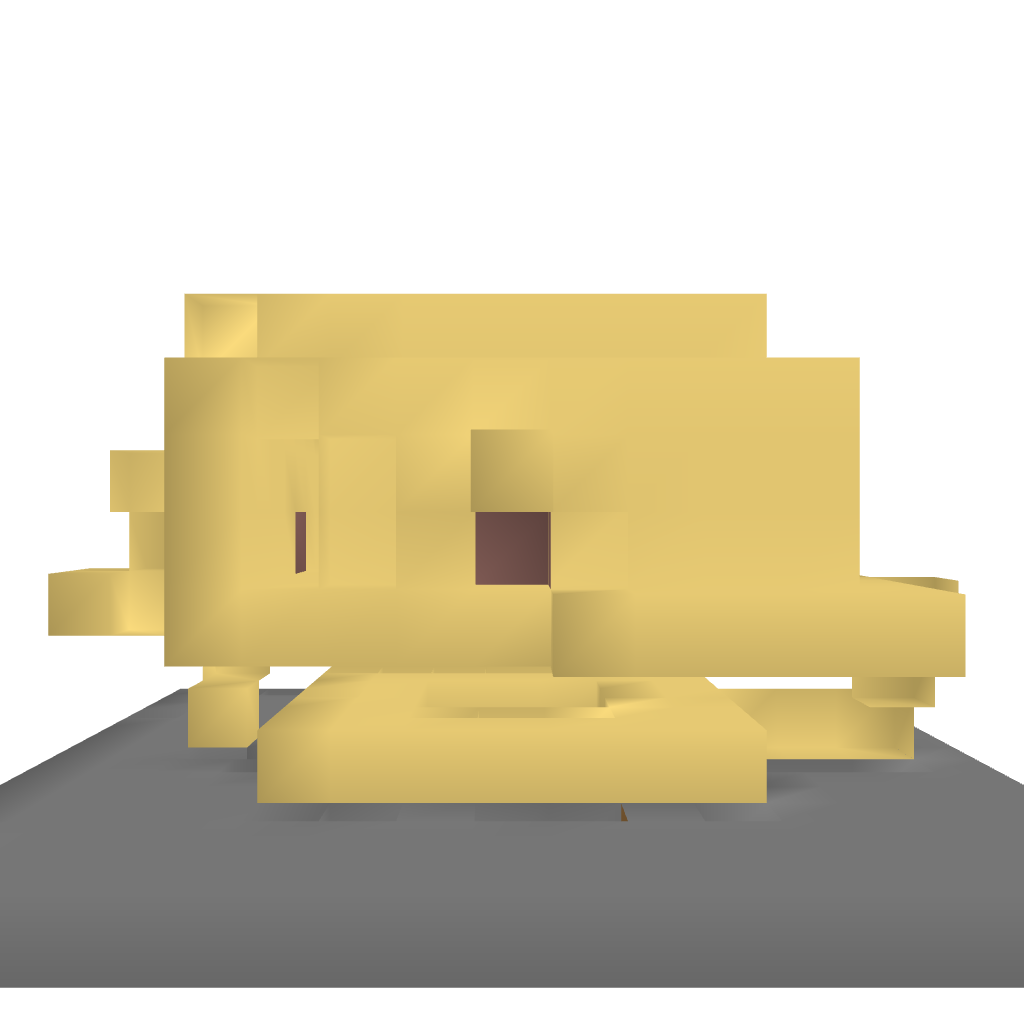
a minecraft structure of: Turn Table Room bad low quality